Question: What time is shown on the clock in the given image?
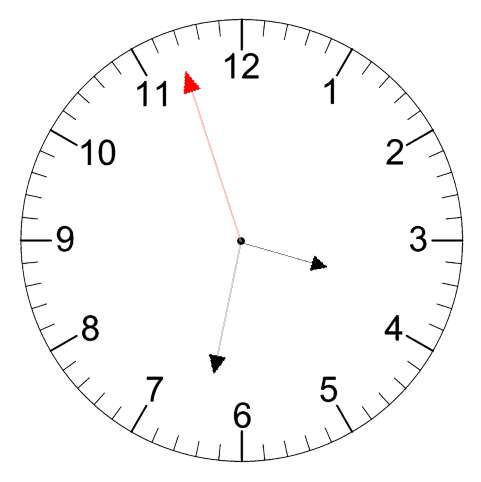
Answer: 03:31:57